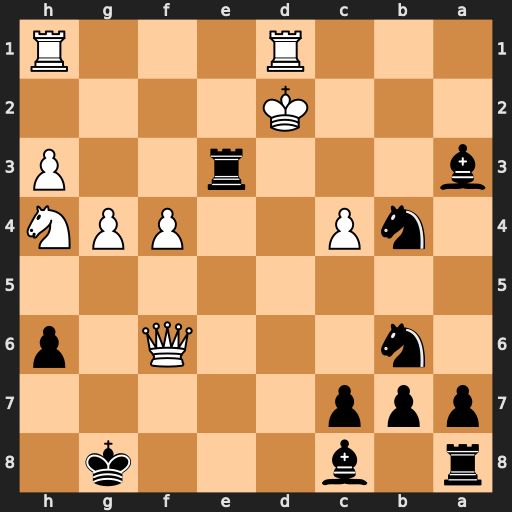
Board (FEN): r1b3k1/ppp5/1n3Q1p/8/1nP2PPN/b3r2P/3K4/3R3R
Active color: b
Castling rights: -
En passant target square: -
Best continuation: Nxc4#